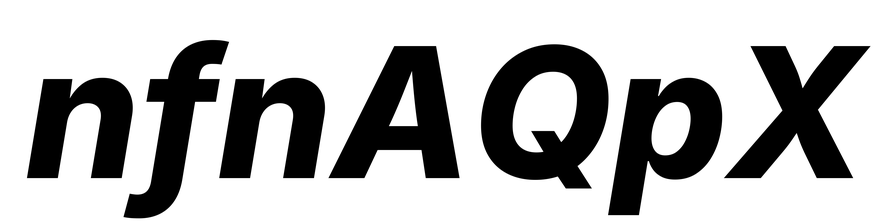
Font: Inter-Italic_ExtraBold_Italic